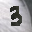
Label: 3